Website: lowes
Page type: billing-address
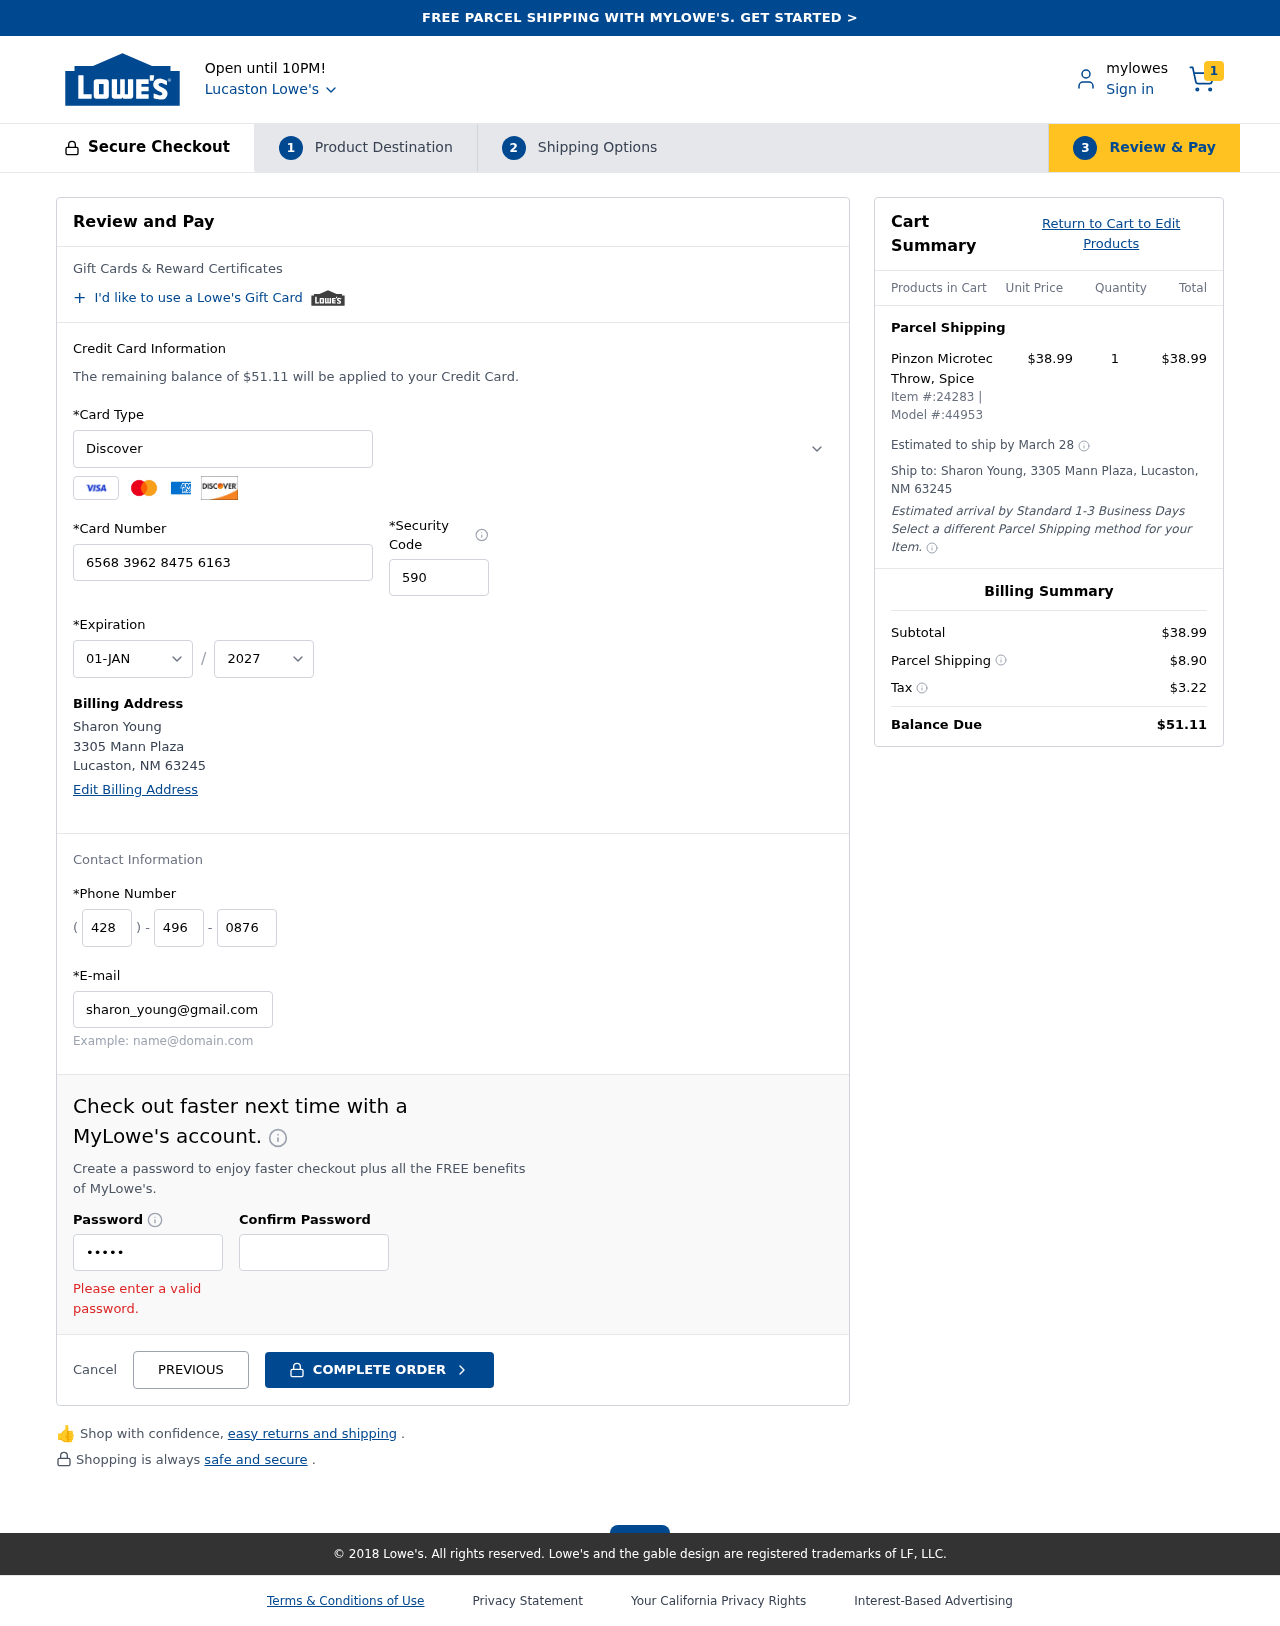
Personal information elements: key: PII_CARD_CVV
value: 590
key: PII_CARD_EXPIRY_MONTH
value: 01
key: PII_CARD_EXPIRY_YEAR
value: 27
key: PII_CARD_NUMBER
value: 6568 3962 8475 6163
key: PII_CARD_TYPE
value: Discover
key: PII_CITY
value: Lucaston
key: PII_CITY_STATE_ZIP
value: Lucaston, NM 63245
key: PII_EMAIL
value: sharon_young@gmail.com
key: PII_FULLNAME
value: Sharon Young
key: PII_PHONE_AREA
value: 428
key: PII_PHONE_PREFIX
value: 496
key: PII_PHONE_SUFFIX
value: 0876
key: PII_STREET
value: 3305 Mann Plaza
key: PII_FULLNAME2
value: Sharon Young
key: PII_STATE_ABBR
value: NM
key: PII_POSTCODE
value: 63245
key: PII_POSTCODE_FULL
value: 63245
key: PII_CITY_STATE
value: Lucaston, NM
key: PII_POSTCODE_NUMERIC
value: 63245
Product elements: key: PRODUCT1_NAME
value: Pinzon Microtec Throw, Spice
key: PRODUCT1_PRICE
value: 38.99
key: PRODUCT1_QUANTITY
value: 1
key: PRODUCT_ITEM_NUMBER
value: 24283
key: PRODUCT_MODEL_NUMBER
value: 44953
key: PRODUCT1_LINE_TOTAL
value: $38.99
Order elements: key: ORDER_NUM_ITEMS
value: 1
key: ORDER_TOTAL
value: $51.11
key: ORDER_SHIPPING_DATE
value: March 28
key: ORDER_SUBTOTAL
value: $38.99
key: ORDER_SHIPPING_COST
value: $8.90
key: ORDER_TAX
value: $3.22